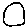
Label: circle